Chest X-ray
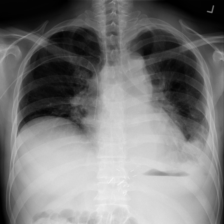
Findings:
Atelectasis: negative
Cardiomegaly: negative
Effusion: negative
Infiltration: negative
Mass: negative
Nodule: negative
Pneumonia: negative
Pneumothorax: negative
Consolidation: negative
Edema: negative
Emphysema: negative
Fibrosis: negative
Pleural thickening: negative
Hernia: negative